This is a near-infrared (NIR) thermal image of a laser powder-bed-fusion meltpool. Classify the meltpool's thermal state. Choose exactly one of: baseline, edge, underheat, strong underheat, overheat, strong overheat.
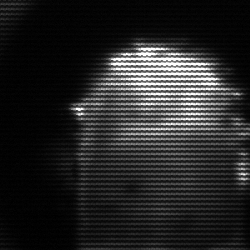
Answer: baseline